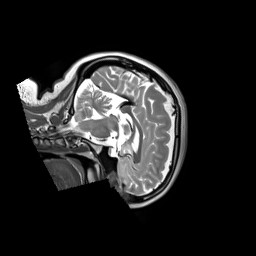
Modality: T2w
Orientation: sagittal
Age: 31
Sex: female
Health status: ill
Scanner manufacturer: siemens
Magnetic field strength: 3 T
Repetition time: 2.8 s
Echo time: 0.326 s